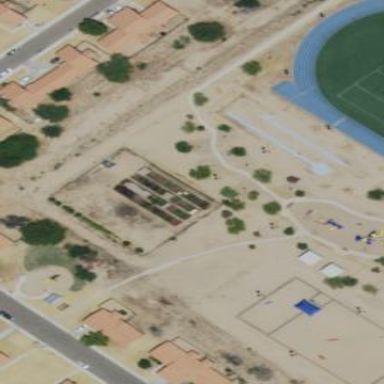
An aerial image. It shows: Community garden providing leisure land.